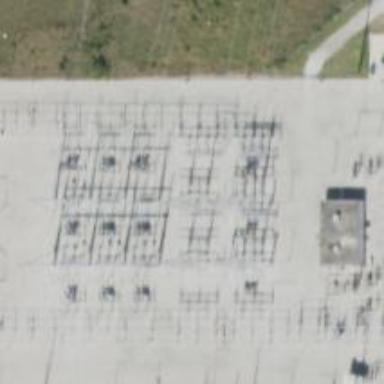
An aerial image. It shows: Switch used for power control.